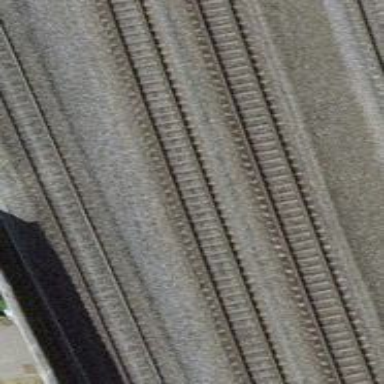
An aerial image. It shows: Single-track electrified railway with contact line.